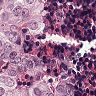
Metastatic tissue present: yes